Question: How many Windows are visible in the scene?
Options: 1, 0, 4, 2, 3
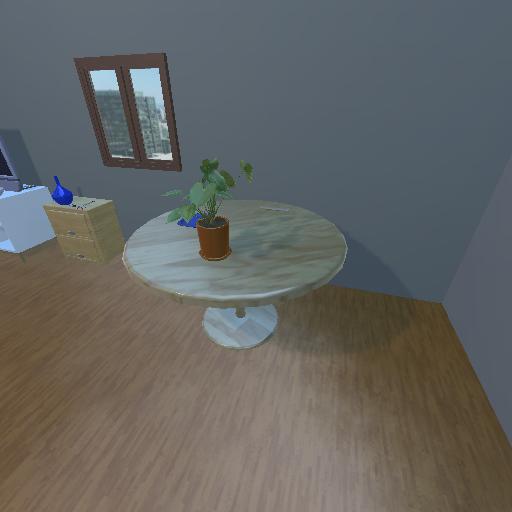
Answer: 1